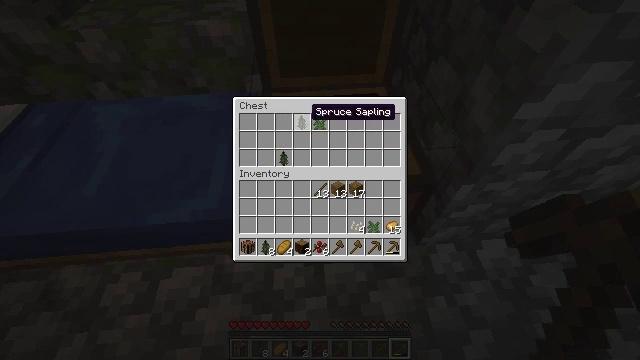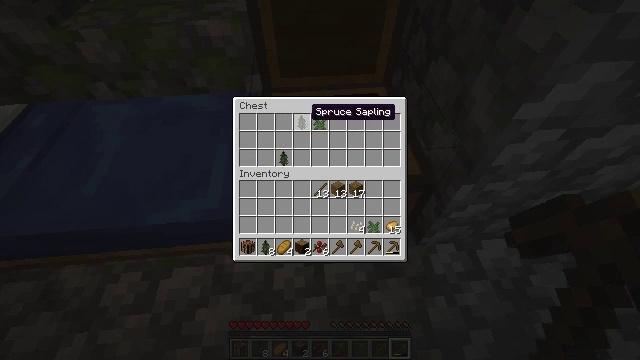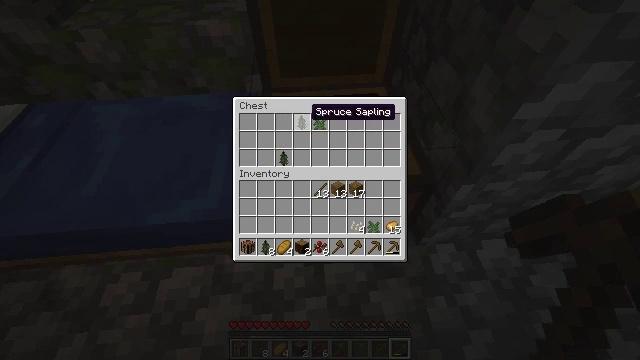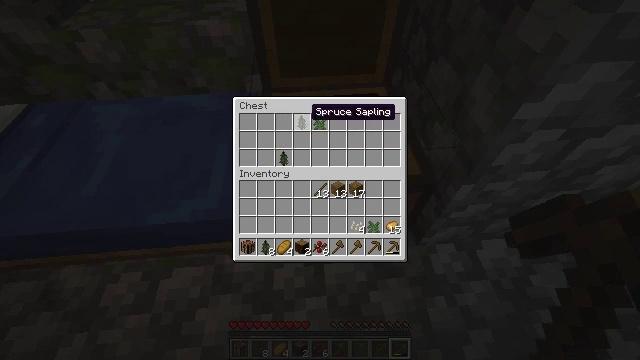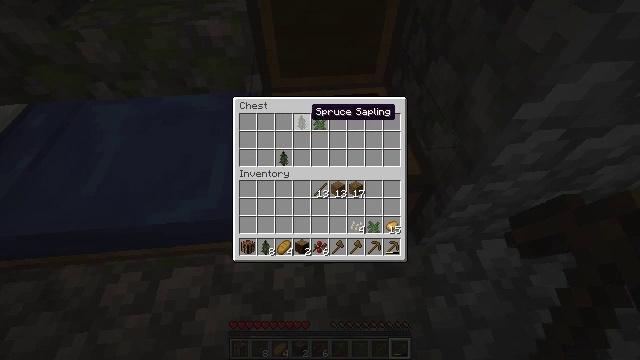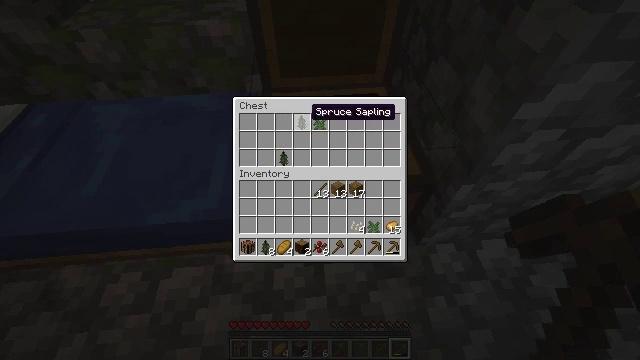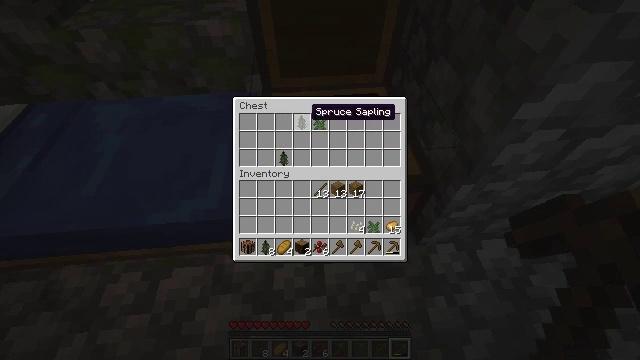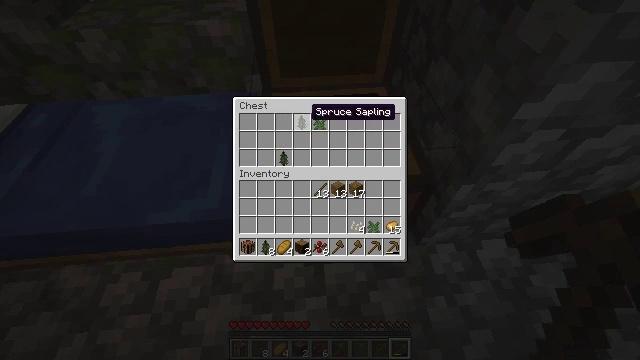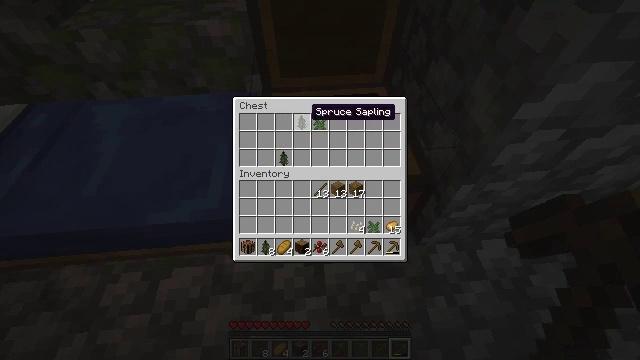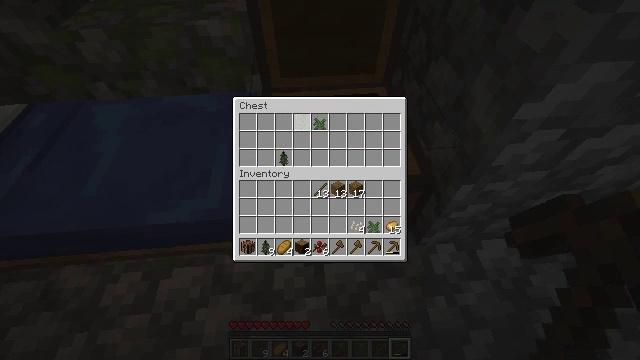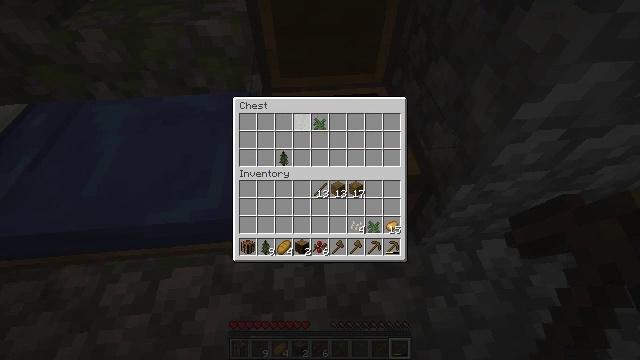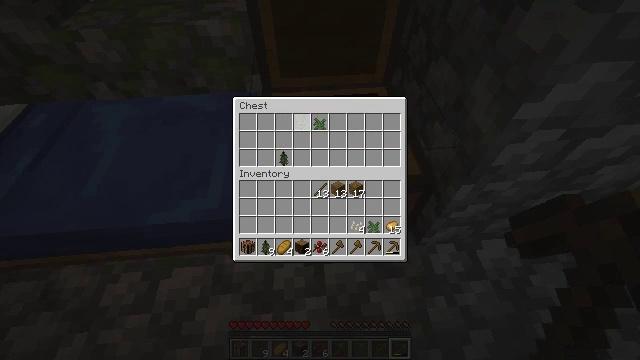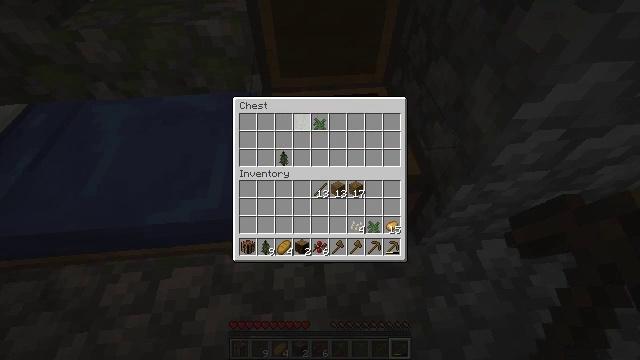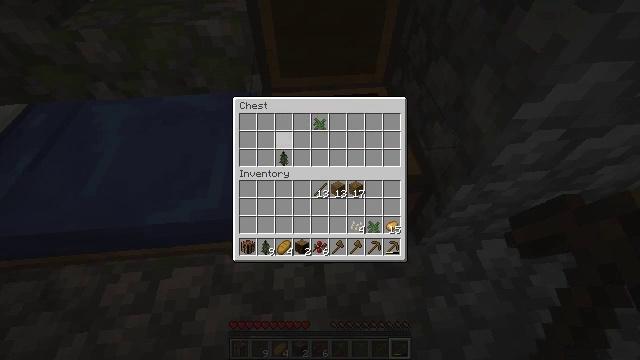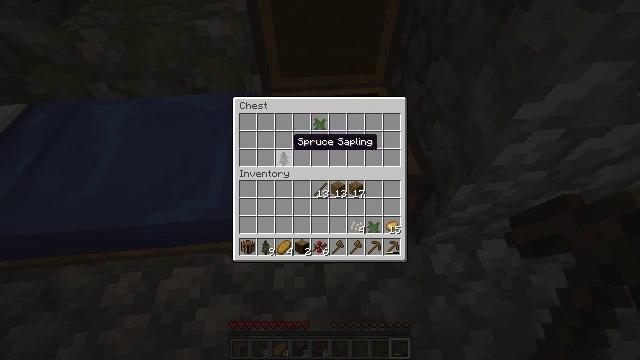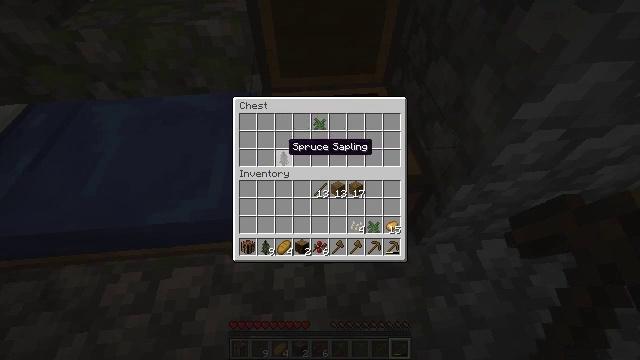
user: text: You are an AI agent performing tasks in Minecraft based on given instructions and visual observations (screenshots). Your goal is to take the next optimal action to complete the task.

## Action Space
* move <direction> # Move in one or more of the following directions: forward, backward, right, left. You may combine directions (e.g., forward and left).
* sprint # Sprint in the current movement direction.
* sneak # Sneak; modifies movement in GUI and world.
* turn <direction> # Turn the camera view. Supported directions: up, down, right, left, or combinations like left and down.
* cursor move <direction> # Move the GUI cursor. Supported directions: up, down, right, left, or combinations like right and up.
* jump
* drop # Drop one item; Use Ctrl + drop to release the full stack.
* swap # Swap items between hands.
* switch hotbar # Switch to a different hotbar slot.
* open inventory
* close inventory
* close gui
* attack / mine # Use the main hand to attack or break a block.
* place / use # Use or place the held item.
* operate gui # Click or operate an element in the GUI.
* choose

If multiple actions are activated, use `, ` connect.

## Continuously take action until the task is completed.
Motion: motion action
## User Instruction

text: Punch the spruce leaves to get saplings.
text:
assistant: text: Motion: sneak
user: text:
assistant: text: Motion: sneak
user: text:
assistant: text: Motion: sneak
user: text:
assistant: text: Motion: sneak
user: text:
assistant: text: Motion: sneak
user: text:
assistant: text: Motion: sneak
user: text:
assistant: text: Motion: sneak
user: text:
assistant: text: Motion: sneak
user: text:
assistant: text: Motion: sneak, operate gui
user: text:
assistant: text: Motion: sneak, operate gui
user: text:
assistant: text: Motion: sneak
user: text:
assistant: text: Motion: sneak, cursor move down
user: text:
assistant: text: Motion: sneak, cursor move left and down
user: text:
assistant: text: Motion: sneak, cursor move down
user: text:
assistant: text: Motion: sneak
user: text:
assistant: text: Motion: sneak
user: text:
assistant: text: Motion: sneak
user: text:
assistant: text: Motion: sneak, operate gui
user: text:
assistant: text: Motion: sneak, operate gui
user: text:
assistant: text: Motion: sneak, operate gui
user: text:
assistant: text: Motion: sneak
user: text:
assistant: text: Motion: sneak, cursor move right
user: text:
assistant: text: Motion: sneak, cursor move right and up
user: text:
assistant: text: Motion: sneak, cursor move right and up
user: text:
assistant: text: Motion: sneak
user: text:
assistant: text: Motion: sneak
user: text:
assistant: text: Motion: sneak
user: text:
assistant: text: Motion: sneak
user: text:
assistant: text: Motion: sneak
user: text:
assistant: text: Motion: sneak, operate gui